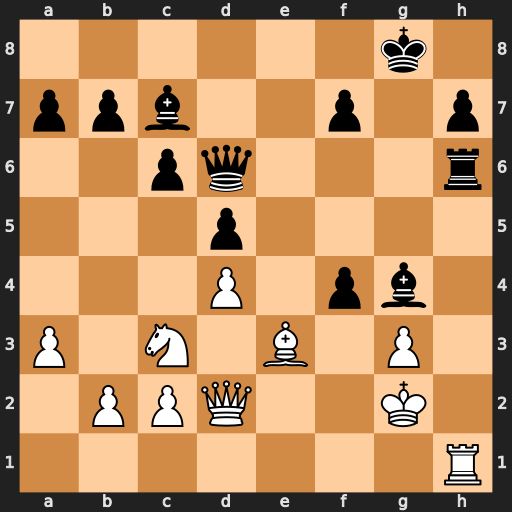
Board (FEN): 6k1/ppb2p1p/2pq3r/3p4/3P1pb1/P1N1B1P1/1PPQ2K1/7R
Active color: w
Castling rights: -
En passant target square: -
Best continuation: Bxf4 Qxf4 gxf4